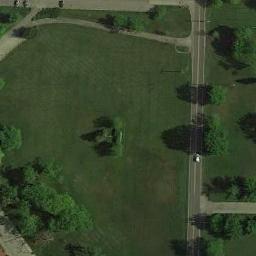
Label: meadow